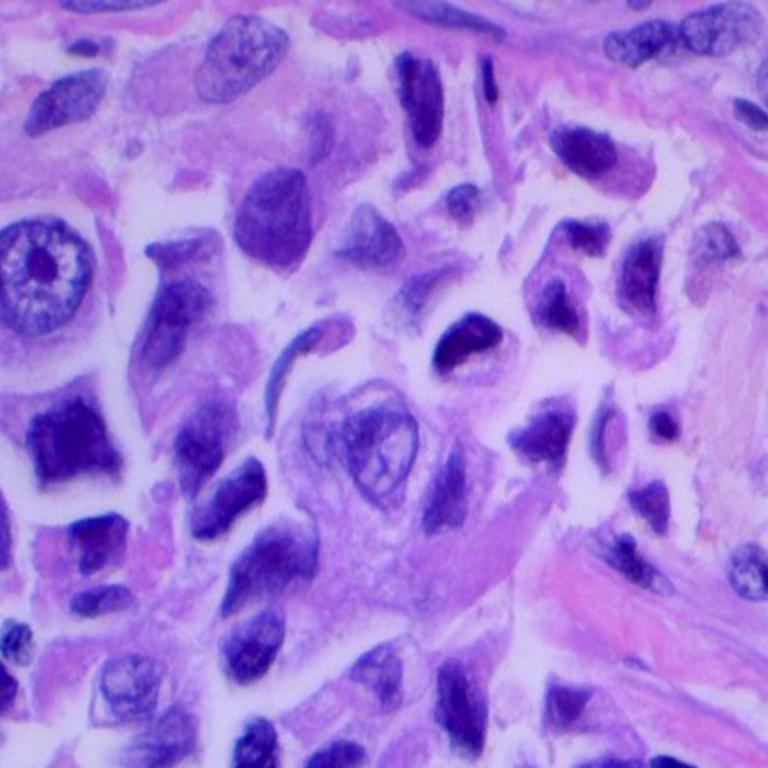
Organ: lung
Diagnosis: adenocarcinomas